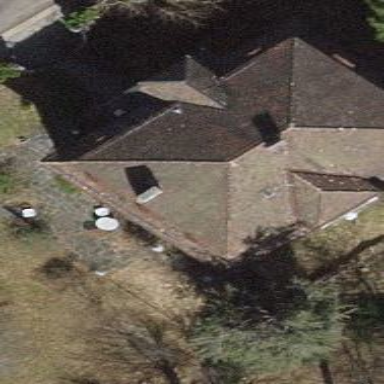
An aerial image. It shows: Detached building with hipped roof.